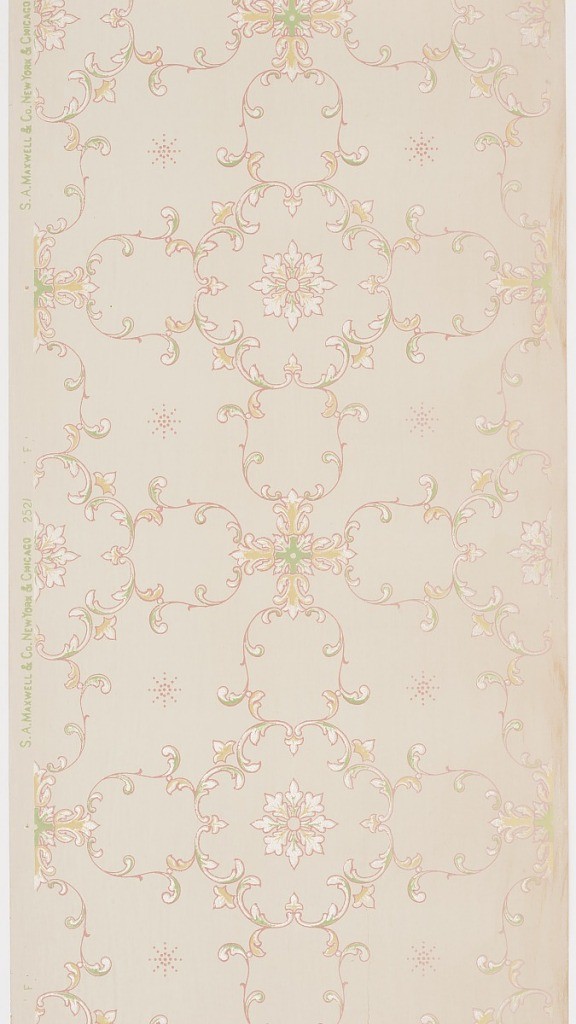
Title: Ceiling paper
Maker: Maxwell & Co., S.A., Chicago, Illinois, USA
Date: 1905–1915
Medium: Machine-printed paper, liquid mica
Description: On gray ground, treillage of green, red and yellow scrolls with cross-shaped floral motifs in green, yellow, and white framed with red.